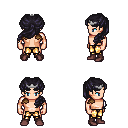
a pixel art fantasy rpg character, male body template, human, light skin, leather shoulder armor, gold greaves, raven princess hairstyle, silver tiara, maroon shoes, four views (front, back, left, right), 2x2 character sprite sheet, small pixel art, hard edges, no anti-aliasing